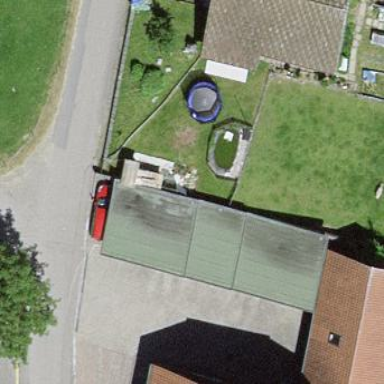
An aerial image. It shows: Garage.